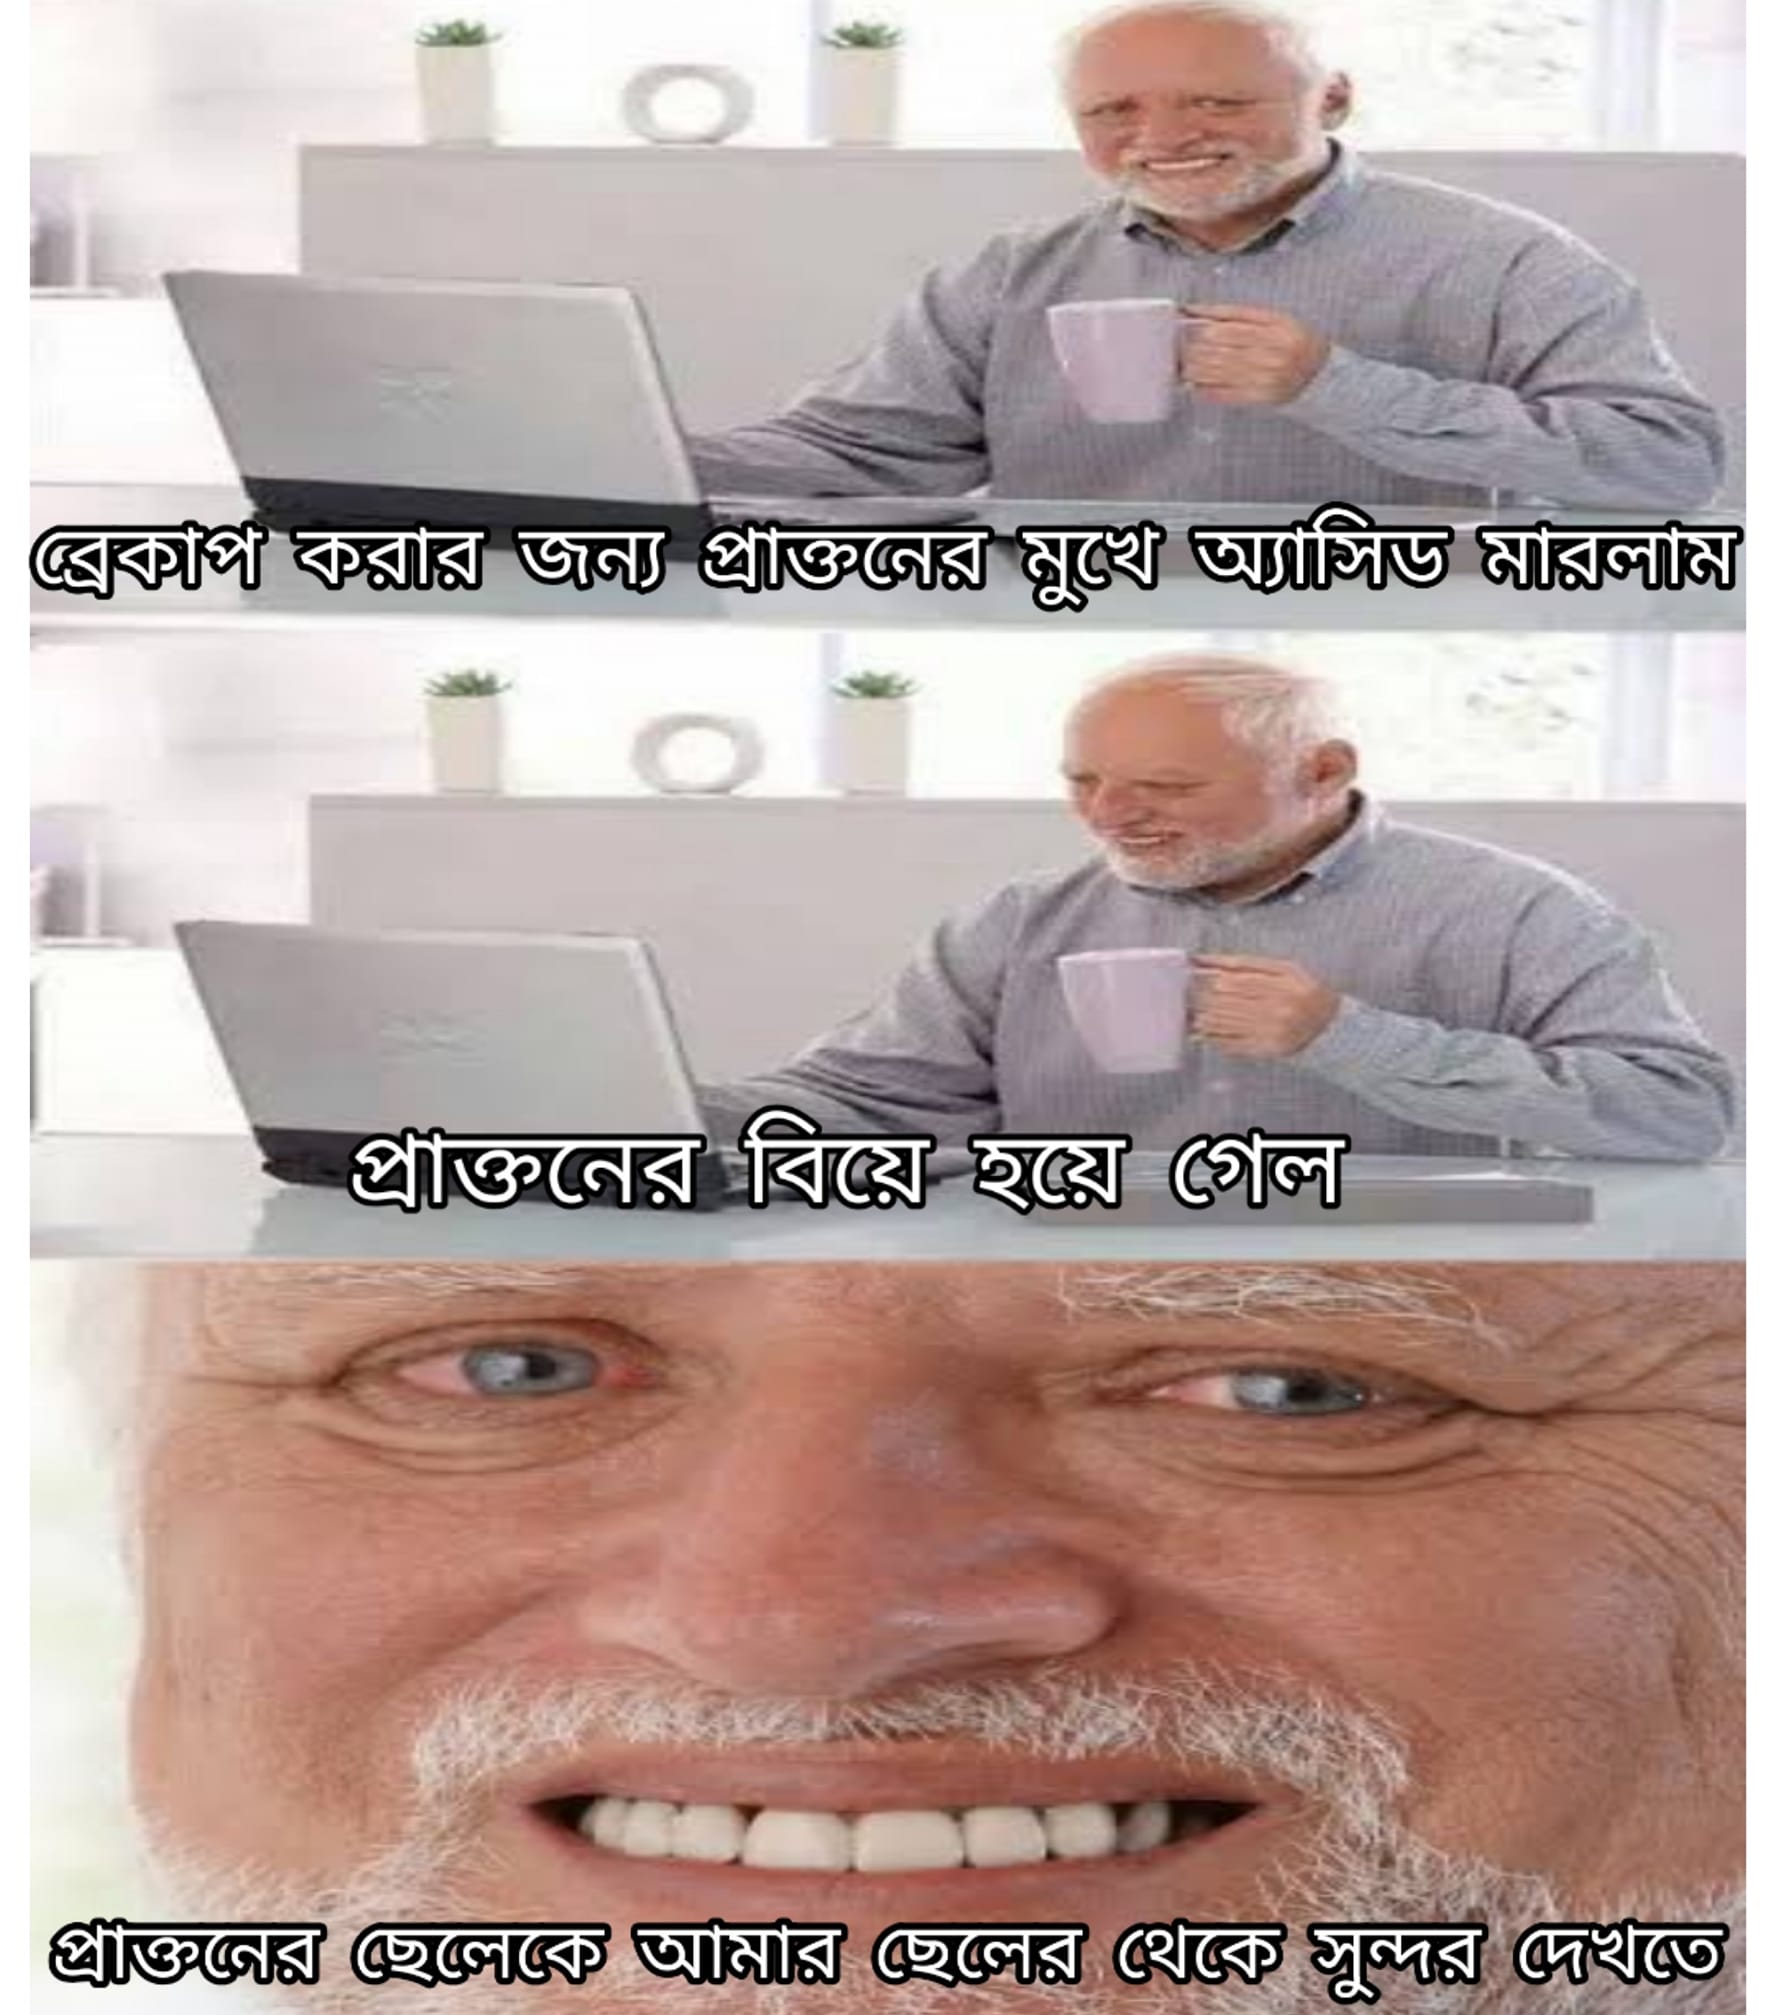
Caption: ব্রেকাপ করার জন্য প্রাক্তনের মুখে অ্যাসিড মারলাম    প্রাক্তনের বিয়ে হয়ে গেল     প্রাক্তনের ছেলেকে আমার ছেলের থেকে সুন্দর দেখতে
Label: hate